Question: My data set includes various observations at different stages throughout the year.
- 'year'- 'site'- 'Class'- 'date'- 'Julian'
The final measurements usually occur in the early part of the new year, which is the summer time in the southern hemisphere. (e.g. summer is winter, spring is fall).
'year site Class date Julian 1 2009 10C Early 2008-09-15 259 2 2009 10C L2 2008-09-29 273 3 2009 10C L3 2008-12-15 350 4 2010 10C Early 2009-08-31 243 5 2010 10C L2 2009-09-14 257 6 2010 10C L3 2009-12-11 345 7 2012 10C Early 2011-08-23 235 8 2012 10C L2 2011-09-22 265 9 2012 10C L3 2011-12-03 337 10 2012 10C LSample 2012-03-26 86 11 2013 10C Early 2012-09-07 251 12 2013 10C L2 2012-09-30 274 13 2013 10C L3 2012-12-17 352 14 2014 10C Early 2013-09-02 245 15 2014 10C L2 2013-09-16 259 16 2014 10C L3 2013-12-16 350 17 2014 10C LMid 2014-01-07 7 18 2015 10C Early 2014-09-08 251 19 2015 10C L2 2014-09-30 273 20 2015 10C L3 2014-12-01 335'
I am having a difficult time converting/reassigning the Julian start date to July 1st instead of January 1st. The dot plot below illustrates the final sampling that occurs at the beginning of the year (February-March).

The 'chron' package has an option to reorder the 'origin' but I cannot get it to work properly with my data.
'library(chron) library(dplyr) data.date <- data %>% mutate(July.Julian = chron(date,format = c(dates = "ymd"), options(chron.origin = c(month=7, day=1, year=2008)))) Error in chron(c("2008-09-15", "2008-09-29", "2008-12-15", "2009-08-31", : misspecified chron format(s) length'
or
'July.Julian = chron(data$date, format = c(dates = "ymd"), options(chron.origin = c(month=7, day=1, year=2008))) Error in chron(c("2008-09-15", "2008-09-29", "2008-12-15", "2009-08-31", : misspecified chron format(s) length'
I am trying to start the Julian date as 1 instead of 182.
Thoughts or suggestions are welcome.
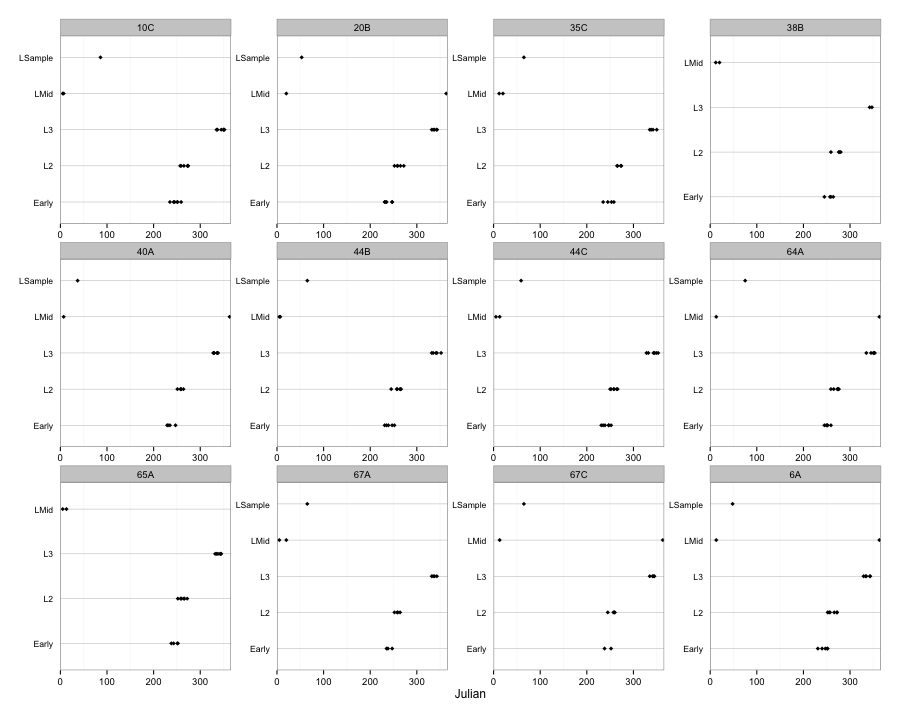
Answer: Assuming that 'July.Julian' is supposed to be 'Julian' days past July 1st:
'''
transform(date.data, July.Julian = as.chron(sprintf("%d-07-01", year)) + Julian)
'''
or
'''
date.data %>% mutate(July.Julian = as.chron(sprintf("%d-07-01", year)) + Julian)
'''
Note that one does not actually need chron here. Just replace 'as.chron' with 'as.Date' and either of these work.